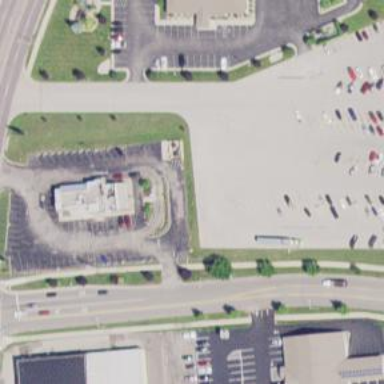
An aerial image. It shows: Parking area.